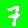
Digit: 7